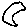
Label: moon